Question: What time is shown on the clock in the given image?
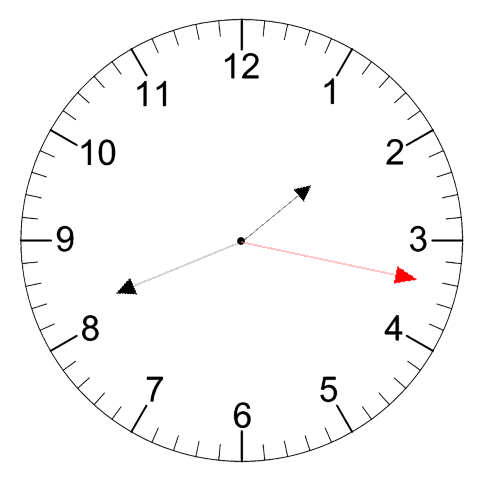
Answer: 01:41:17